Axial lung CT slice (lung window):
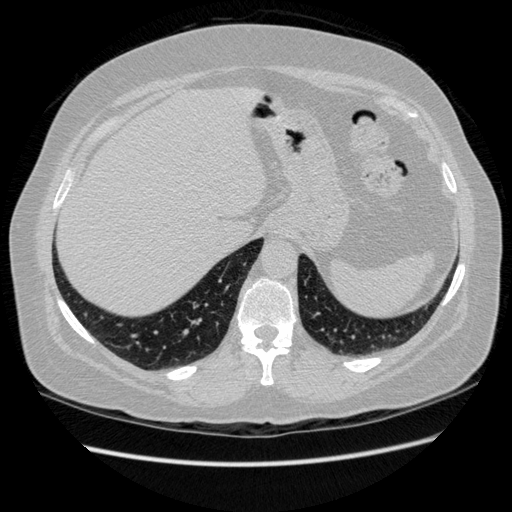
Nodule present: no